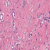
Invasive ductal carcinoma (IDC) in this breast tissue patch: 0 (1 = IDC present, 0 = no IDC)